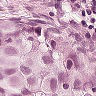
Metastatic tissue present: yes